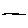
Label: line